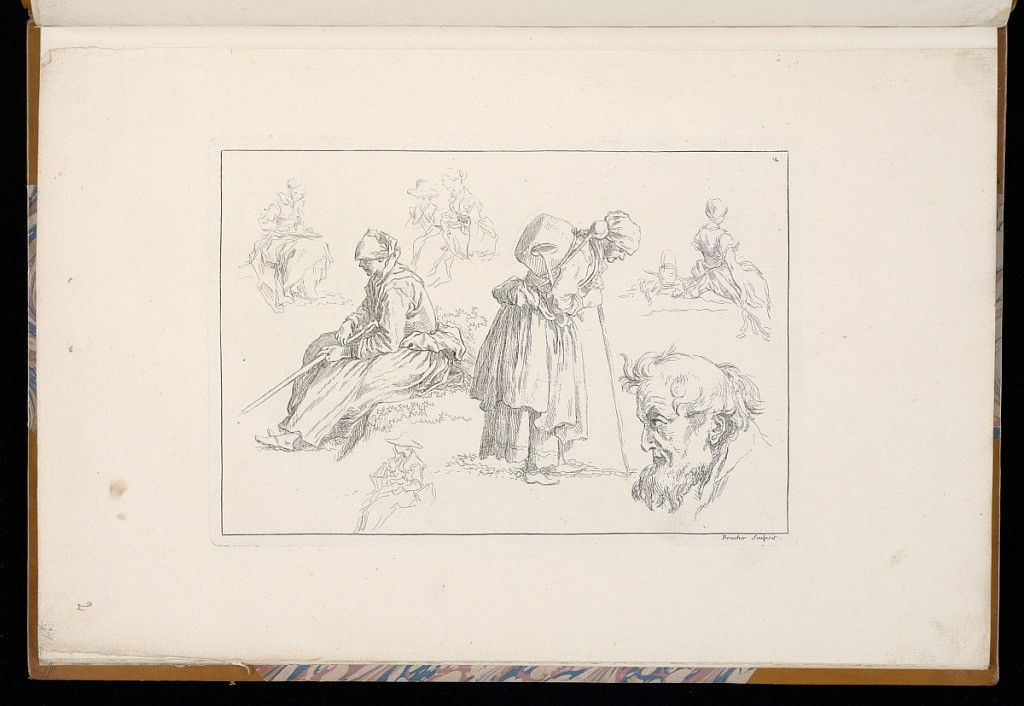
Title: Figure Studies
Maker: François Boucher, French, 1703–1770
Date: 1735
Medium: Etching on paper
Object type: Print
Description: Figure studies/ sketches on a single plate with various degrees of finish and detail. Seated women (from the front, side and back) pastoral youths and peasants, seated couple, standing woman leaning against a stick with a basket on her back, and the head of a bearded man in profile. Mounds of earth at the feet of some of the figures. The plate is signed and numbered.